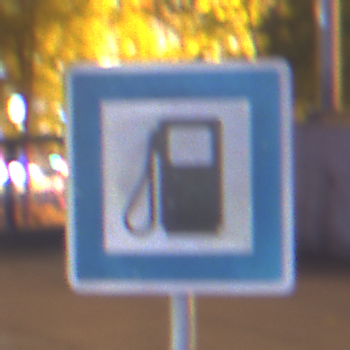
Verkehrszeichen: Tankstelle
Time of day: Night
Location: Outdoor (Urban)
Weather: PartlyCloudy
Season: NotSpecified
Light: Natural